RGB frame:
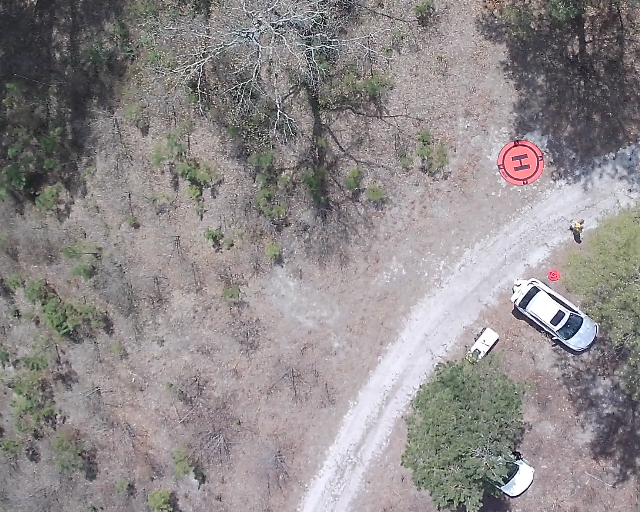
Thermal frame:
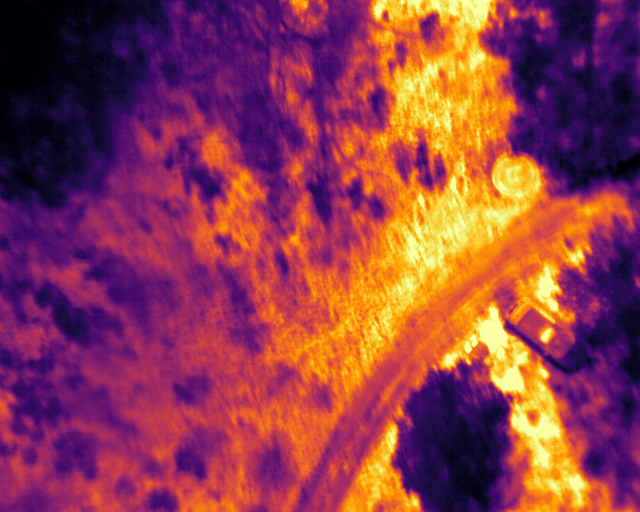
Captured: 2026-02-26 02:33:07
Pixels at or above 80 °C: 0 (fraction of frame: 0)